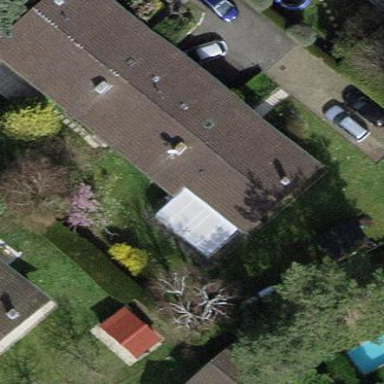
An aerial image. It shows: Garden enclosed by fence.